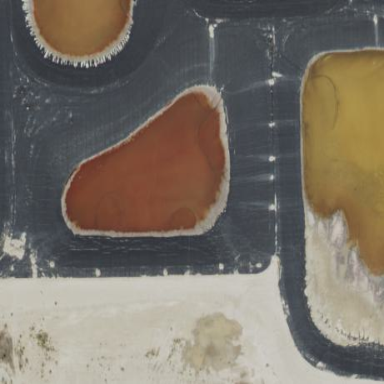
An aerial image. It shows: Tailings reservoir.